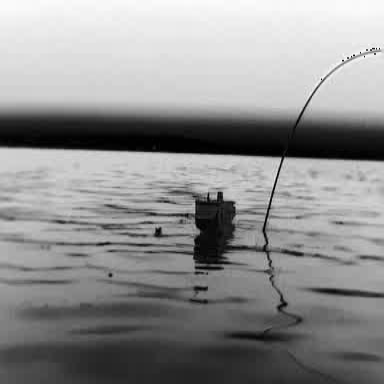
There is a container_ship in the infrared image.